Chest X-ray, AP view. Patient: 36 years old, sex M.
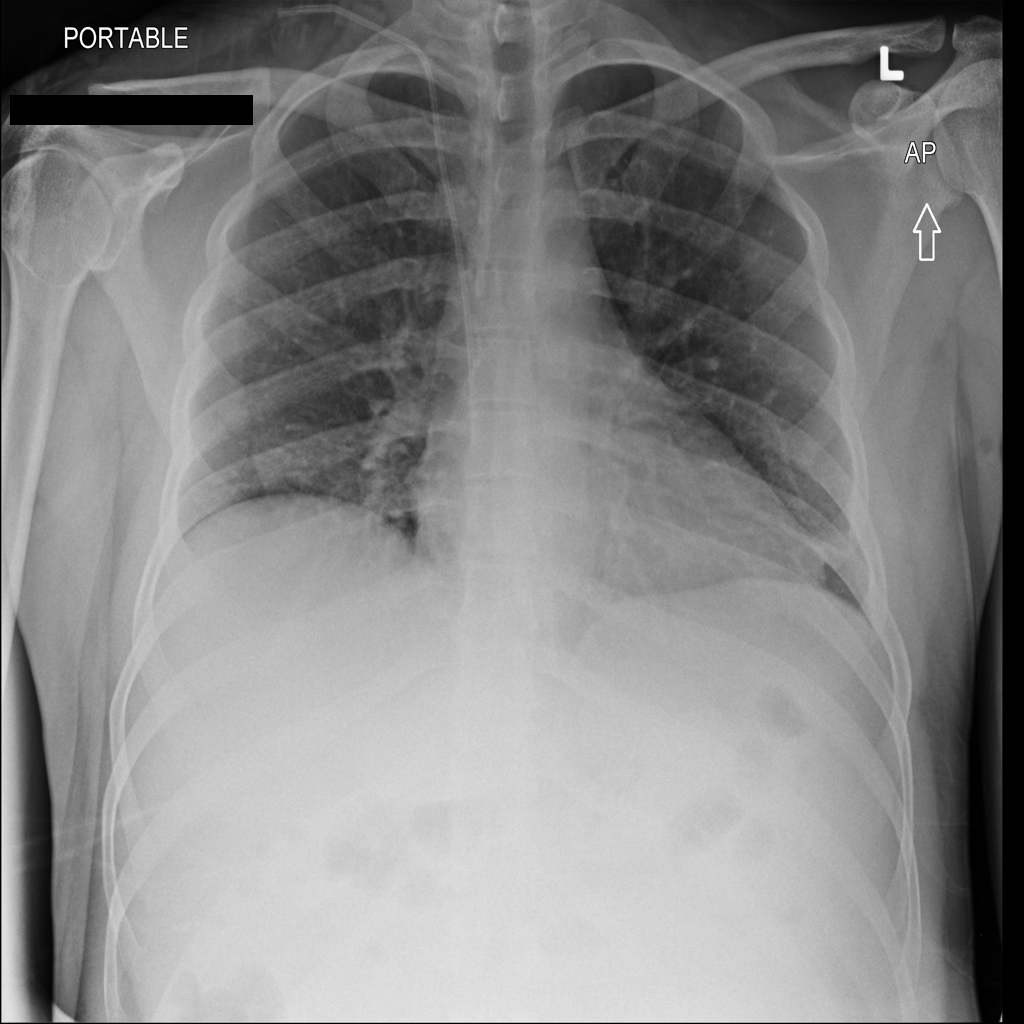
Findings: Atelectasis